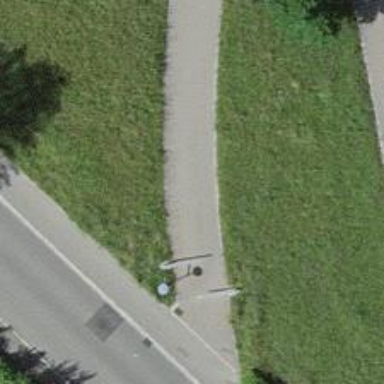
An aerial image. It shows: Cycle barrier.